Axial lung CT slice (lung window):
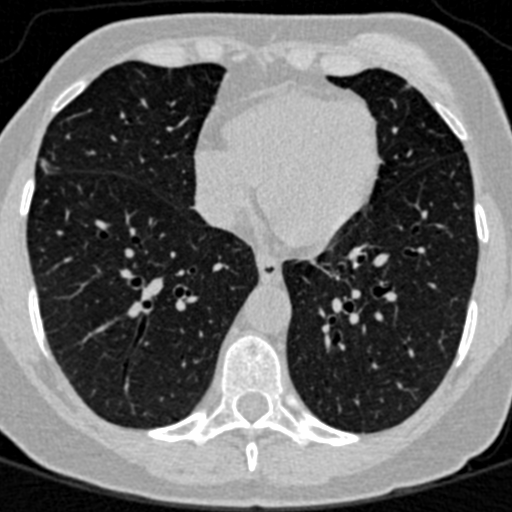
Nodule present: yes
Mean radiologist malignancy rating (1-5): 3